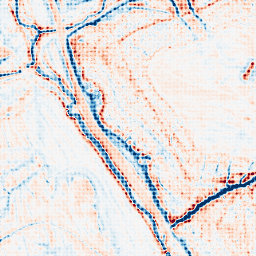
Category: edge_preserving
Decomposition family: anisotropic_diffusion
Decomposition parameters: iterations: 20
kappa: 100
gamma: 0.2
Upsampling method: sinc_blackman
Upsampling parameters: scale: 4
kernel_size: 4
Upsampling scale: 4